Field crop: tomato
Growth stage: 1
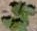
Species: solanum